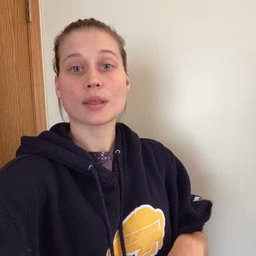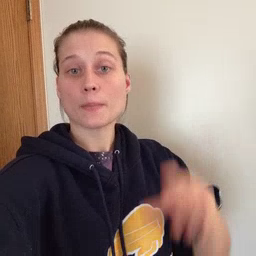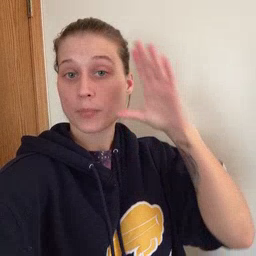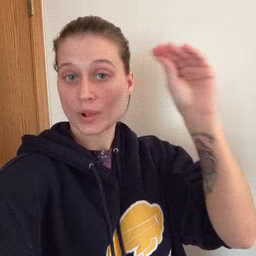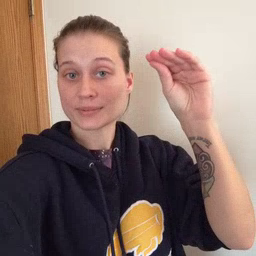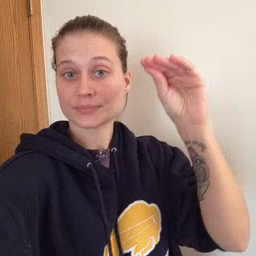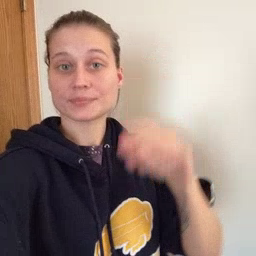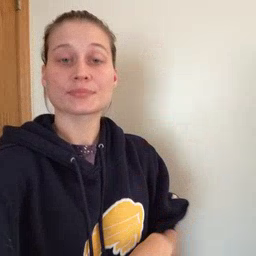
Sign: boy